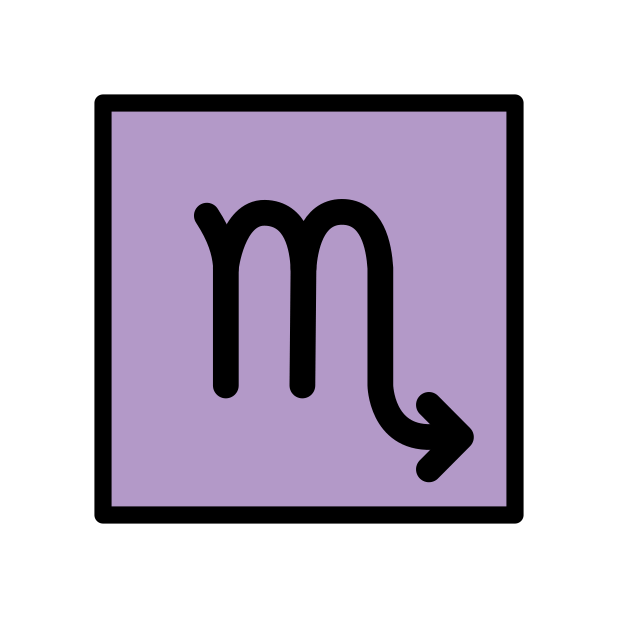
Scorpio